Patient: sex M, age 32
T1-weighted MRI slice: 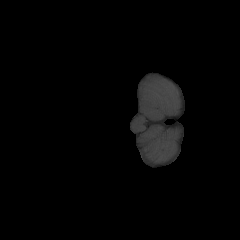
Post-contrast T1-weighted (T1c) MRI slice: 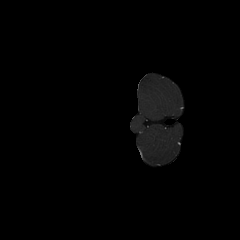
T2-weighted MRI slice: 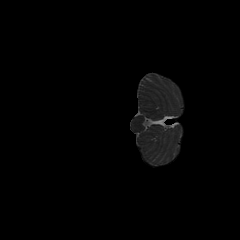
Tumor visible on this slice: no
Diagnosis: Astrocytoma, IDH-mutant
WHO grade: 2